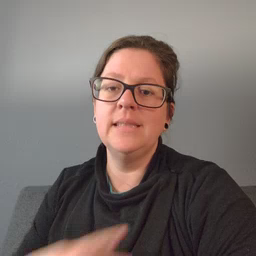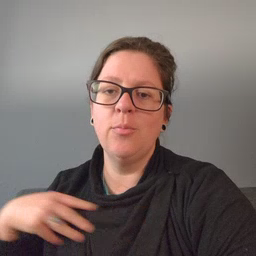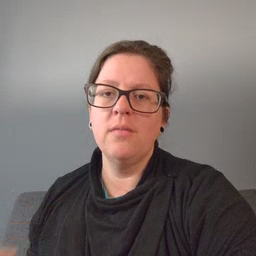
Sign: zebra